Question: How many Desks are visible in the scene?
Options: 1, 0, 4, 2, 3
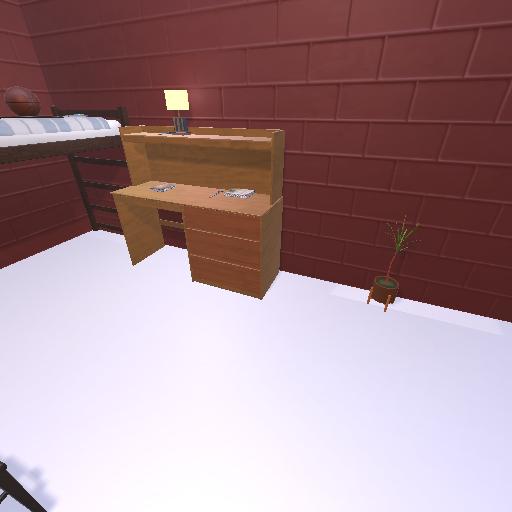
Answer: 1